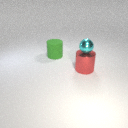
small cyan metal sphere above large red metal cylinder